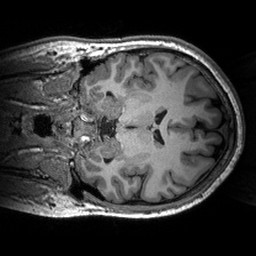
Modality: T1w
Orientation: coronal
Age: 22
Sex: male
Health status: healthy
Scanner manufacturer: siemens
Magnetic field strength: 3 T
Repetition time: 2.53 s
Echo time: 0.00288 s